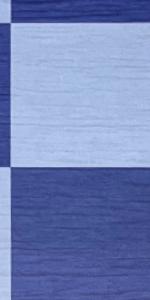
Label: Empty